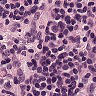
Metastatic tissue present: no